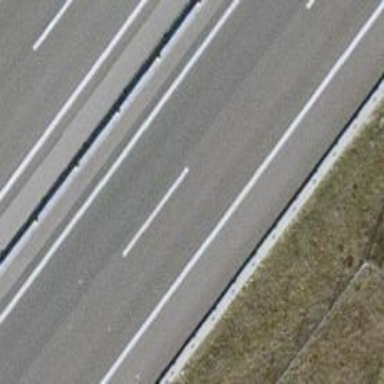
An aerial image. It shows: Asphalt motorway.